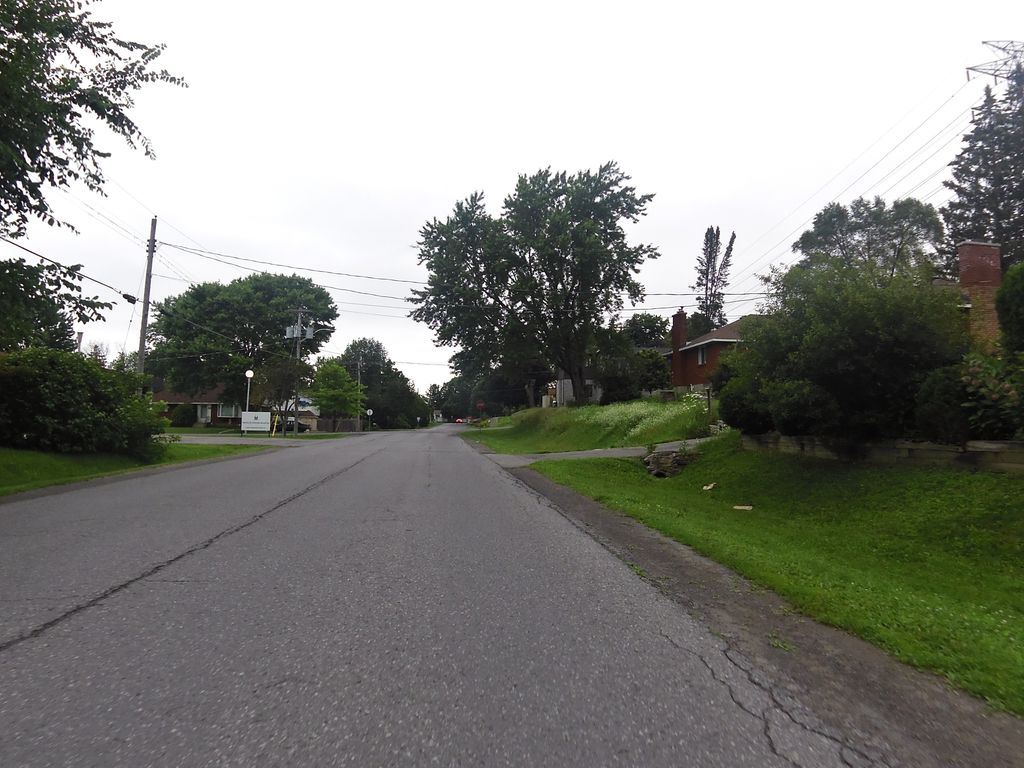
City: ottawa-gatineau